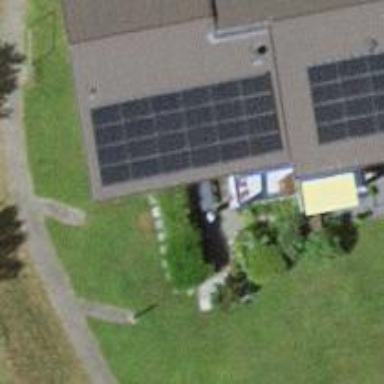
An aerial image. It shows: Solar power generator using photovoltaic method with solar photovoltaic panel types.